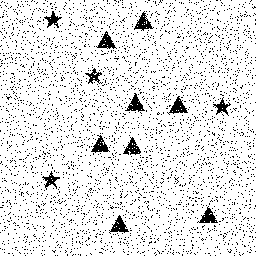
Squares: 0
Triangles: 8
Stars: 4
Total shapes: 12